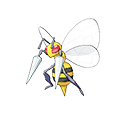
Pok\u00e9mon: beedrill